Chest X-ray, PA view. Patient: 76 years old, sex F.
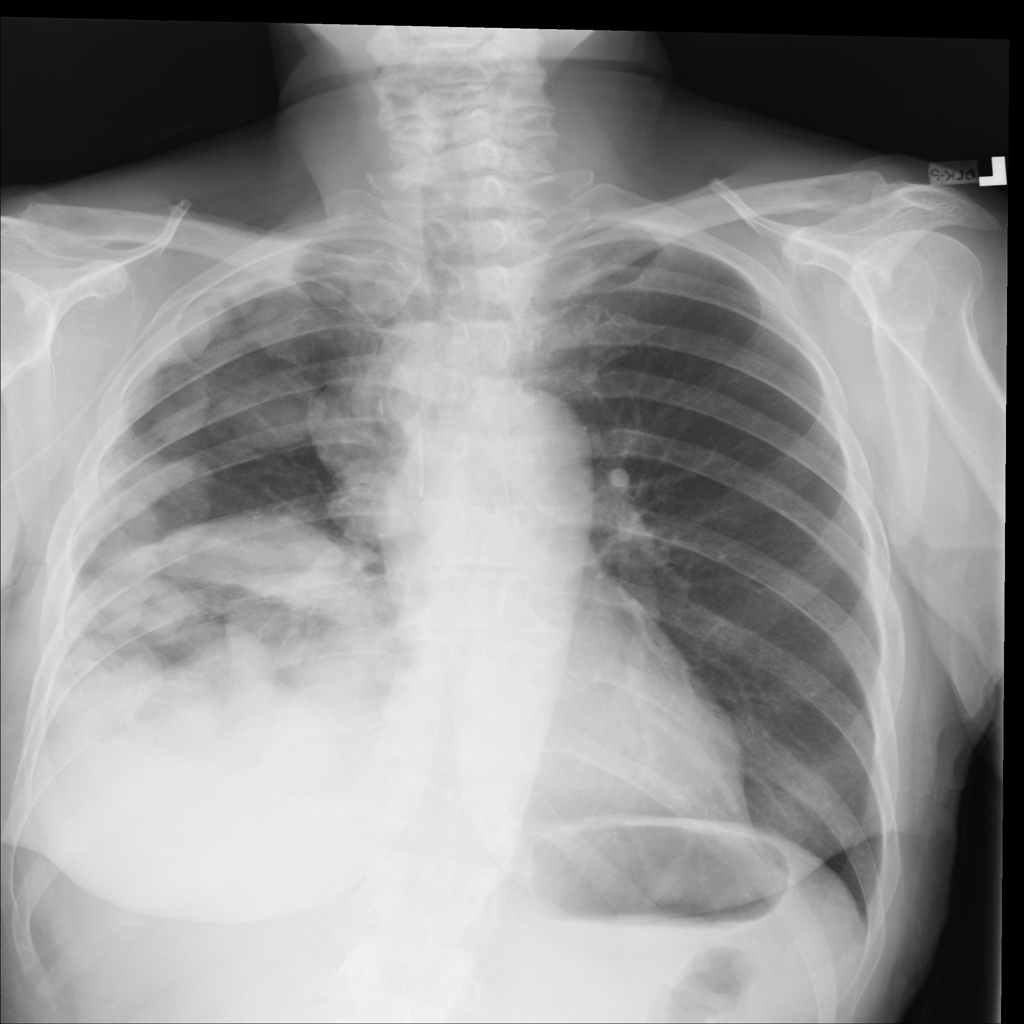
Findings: Mass